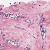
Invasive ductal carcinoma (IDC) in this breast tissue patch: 0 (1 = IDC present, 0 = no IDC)